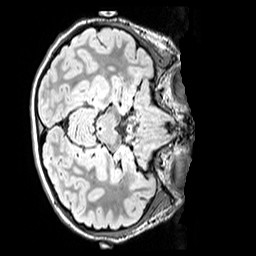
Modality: FLAIR
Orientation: axial
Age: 9
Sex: female
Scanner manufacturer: siemens
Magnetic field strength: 3 T
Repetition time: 5 s
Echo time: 0.388 s